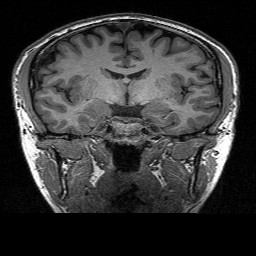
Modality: T1w
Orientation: sagittal
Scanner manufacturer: siemens
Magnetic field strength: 3 T